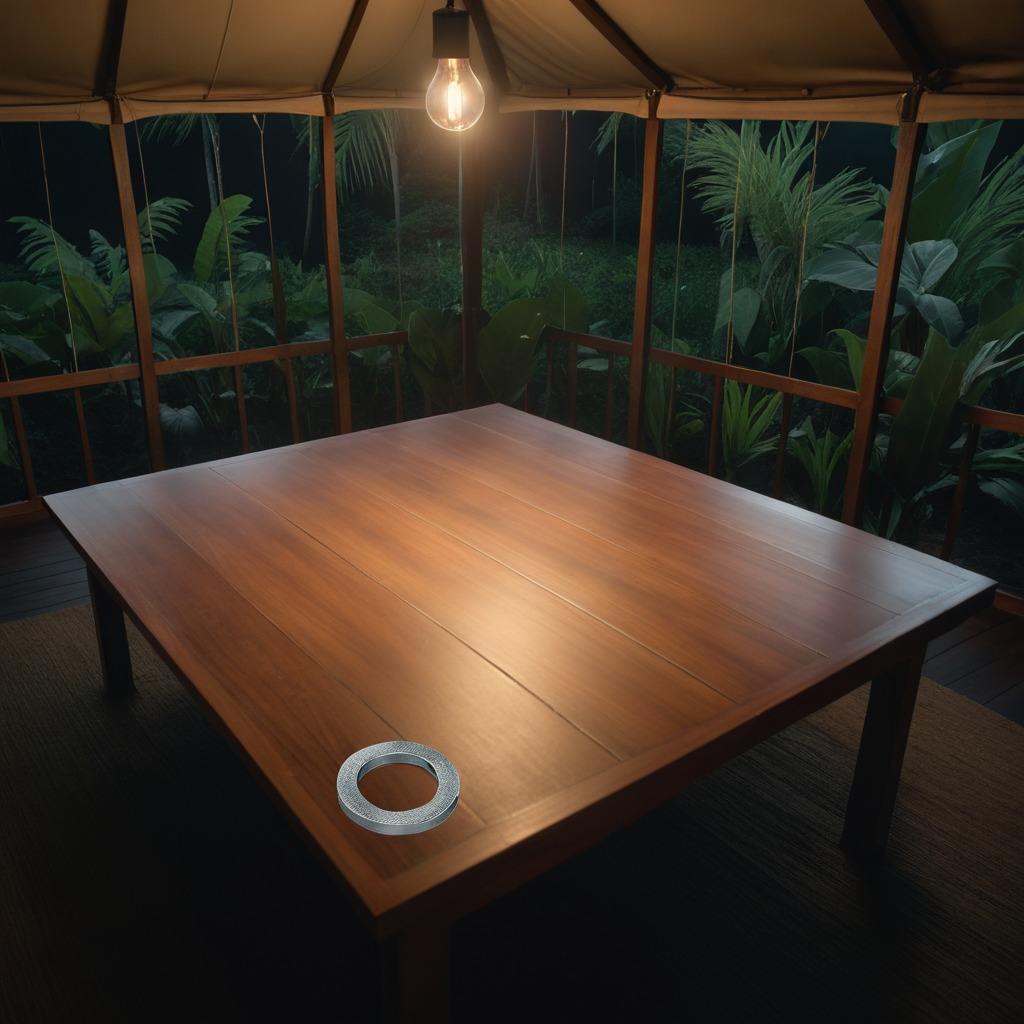
A flat metal washer lies on a wooden table inside a jungle field workshop tent at night.